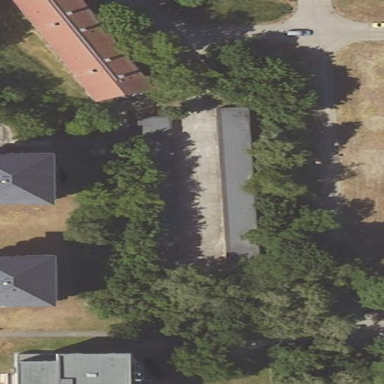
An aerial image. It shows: Area designated for garages.